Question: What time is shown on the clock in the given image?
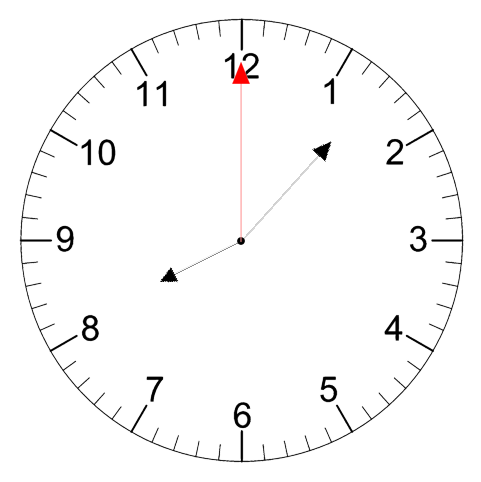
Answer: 08:07:00